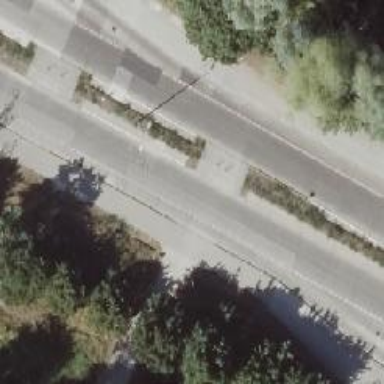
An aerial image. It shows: Uncontrolled footway crossing with median island.